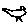
Label: bird